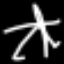
Label: line